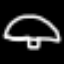
Label: mushroom